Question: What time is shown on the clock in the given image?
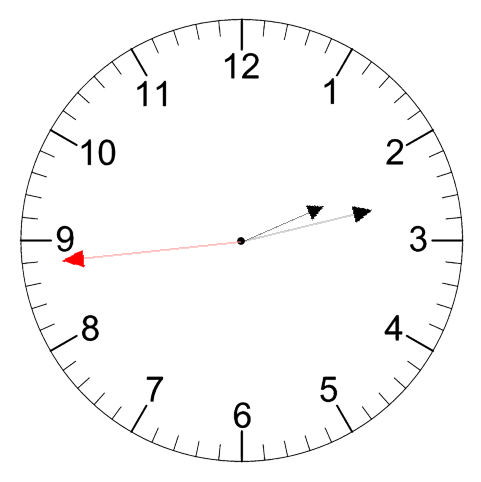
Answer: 02:12:44